Field crop: maize
Growth stage: 2
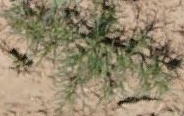
Species: salsola